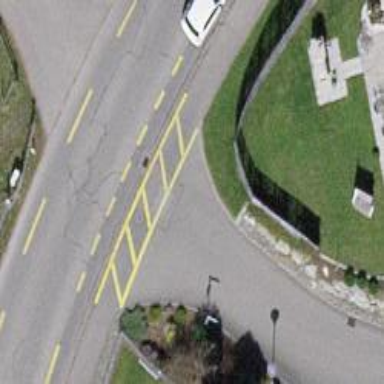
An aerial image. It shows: Uncontrolled crossing with yellow surface color on the road.